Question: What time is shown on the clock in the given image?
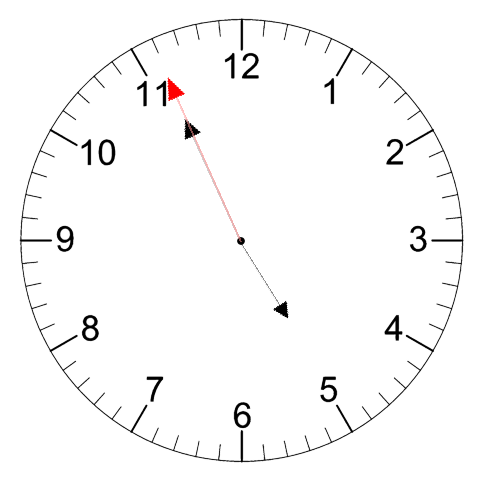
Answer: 04:55:56